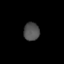
Tissue: lung
Cell type: Endothelial cells
Senescence score: 0.5501
Nuclear area (px): 279
Mean DAPI intensity: 81.122